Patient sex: F
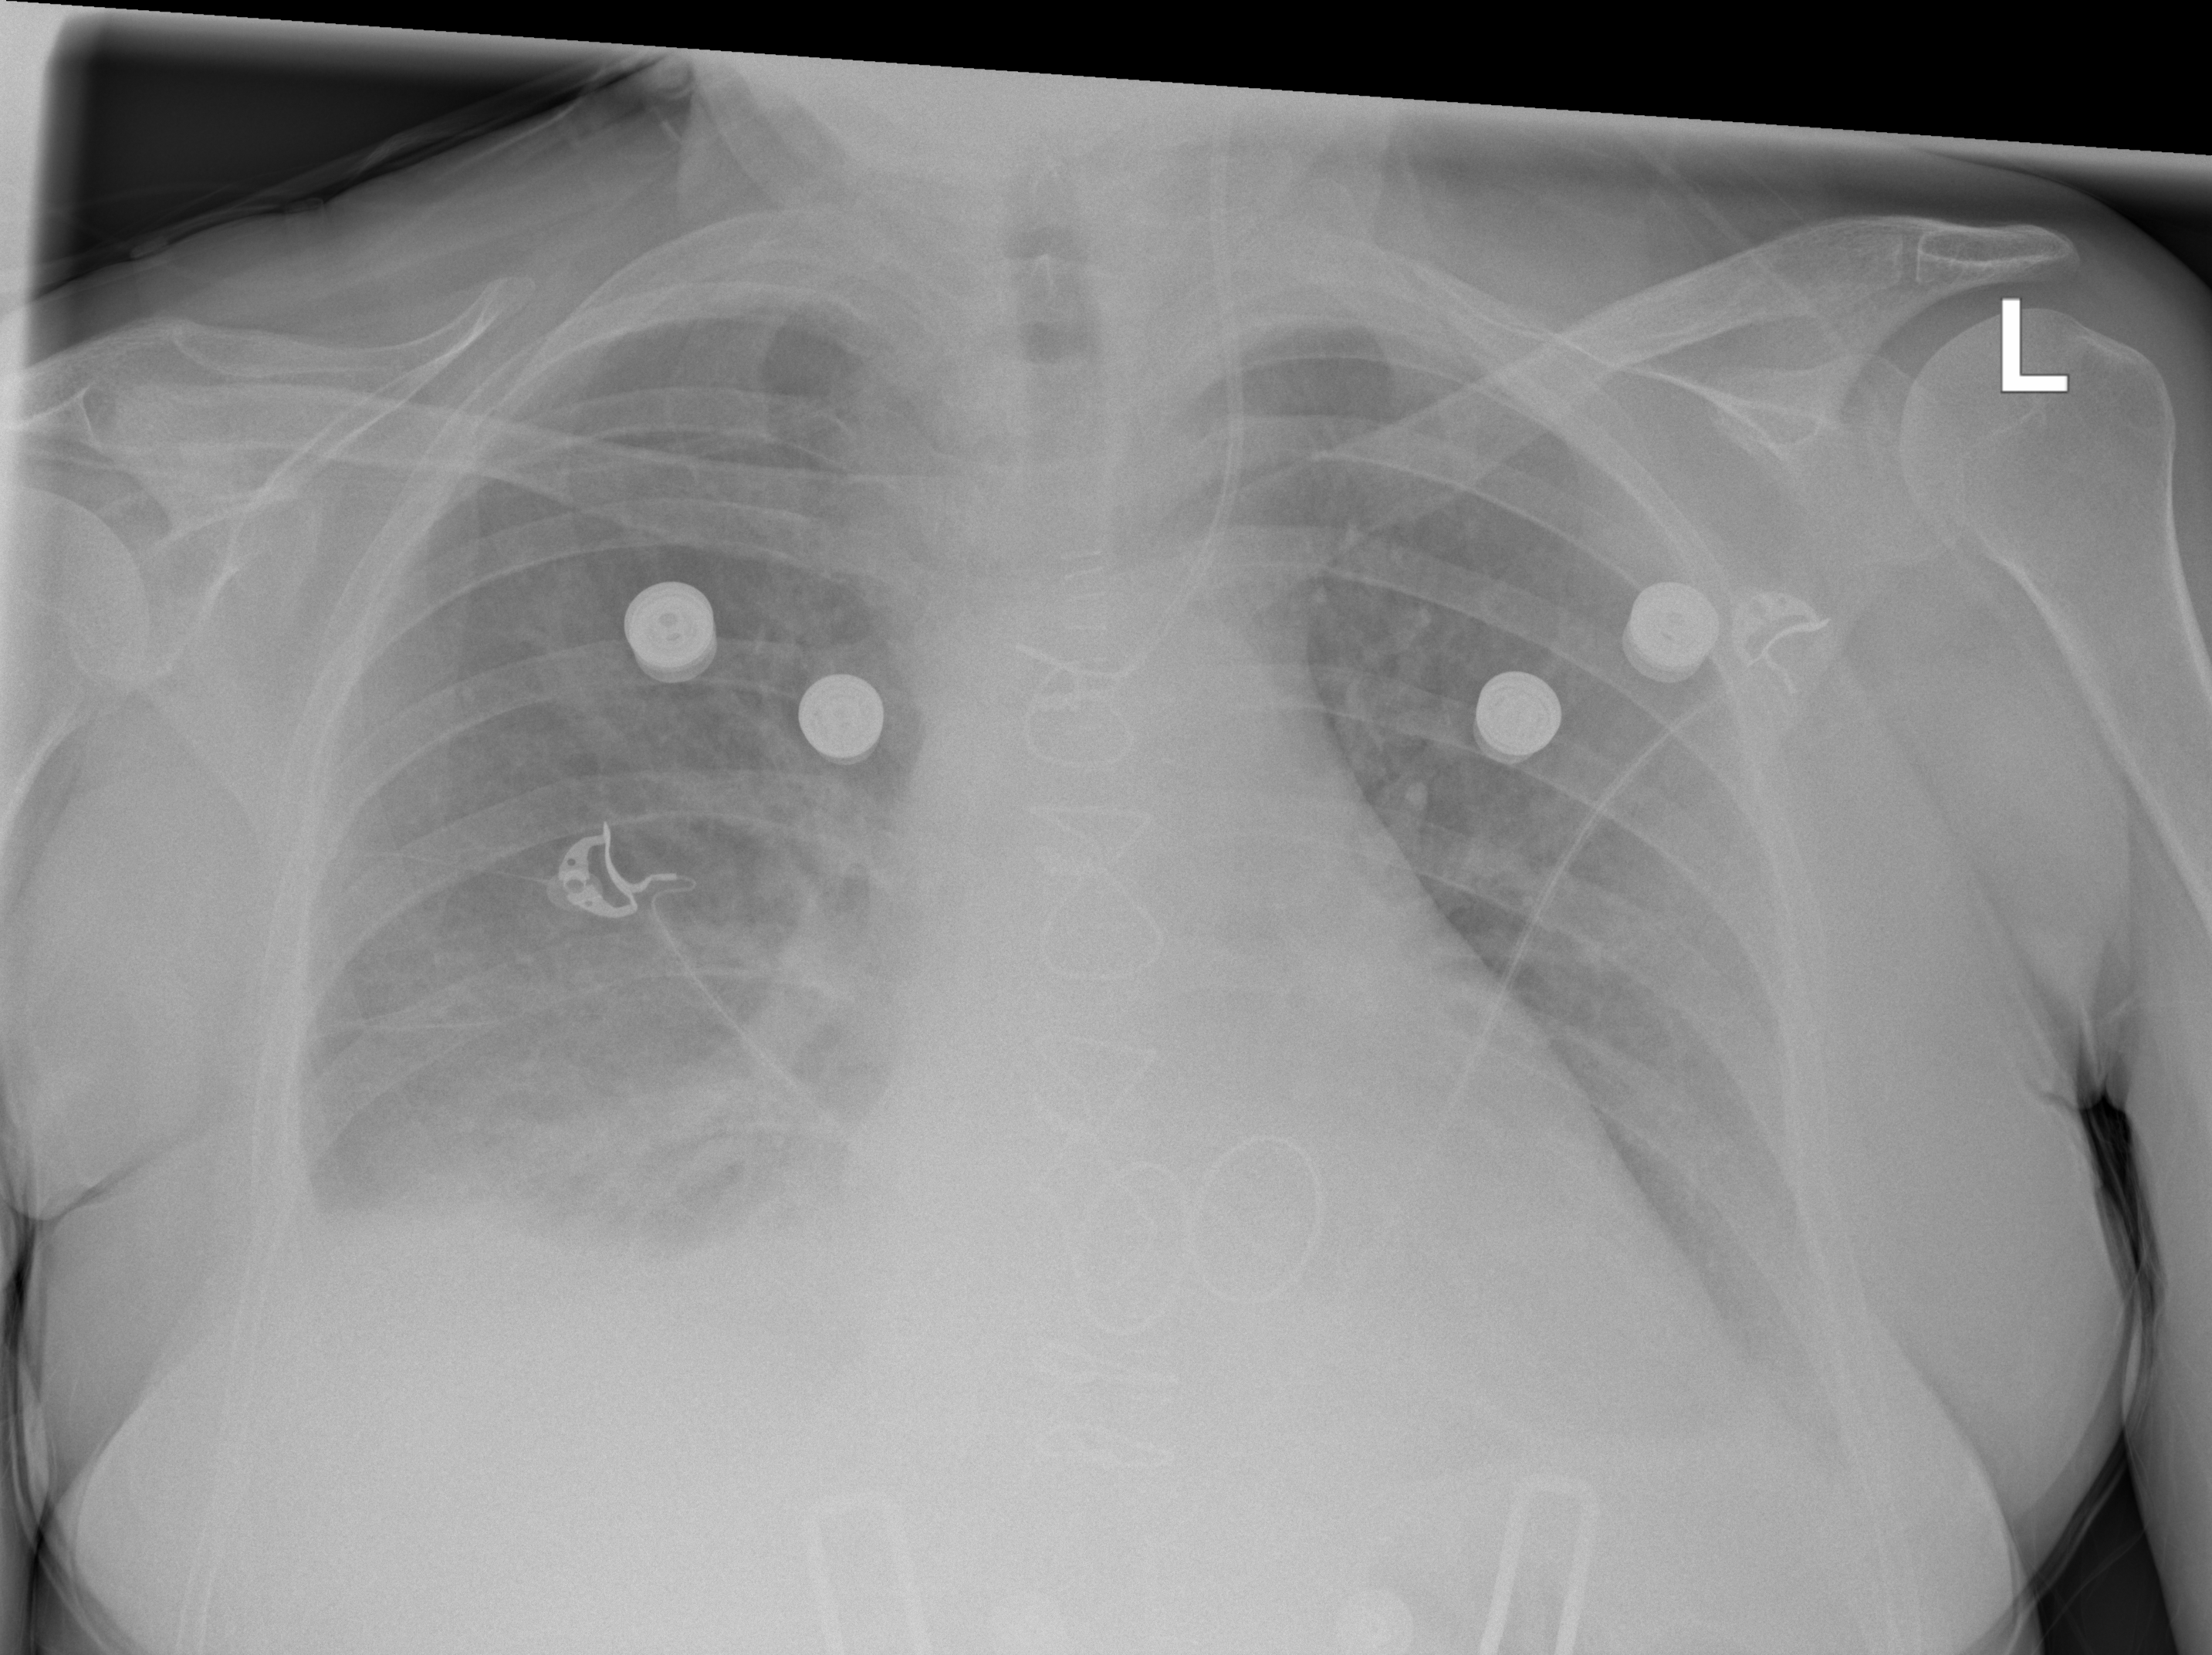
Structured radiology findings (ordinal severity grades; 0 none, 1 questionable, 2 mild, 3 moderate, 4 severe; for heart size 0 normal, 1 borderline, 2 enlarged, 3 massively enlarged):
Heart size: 2
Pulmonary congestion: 1
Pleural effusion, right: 3
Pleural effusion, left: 2
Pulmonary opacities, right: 1
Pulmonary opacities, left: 1
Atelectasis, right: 2
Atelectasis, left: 2